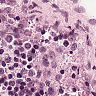
Metastatic tissue present: no